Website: bh-photo
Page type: address-validator
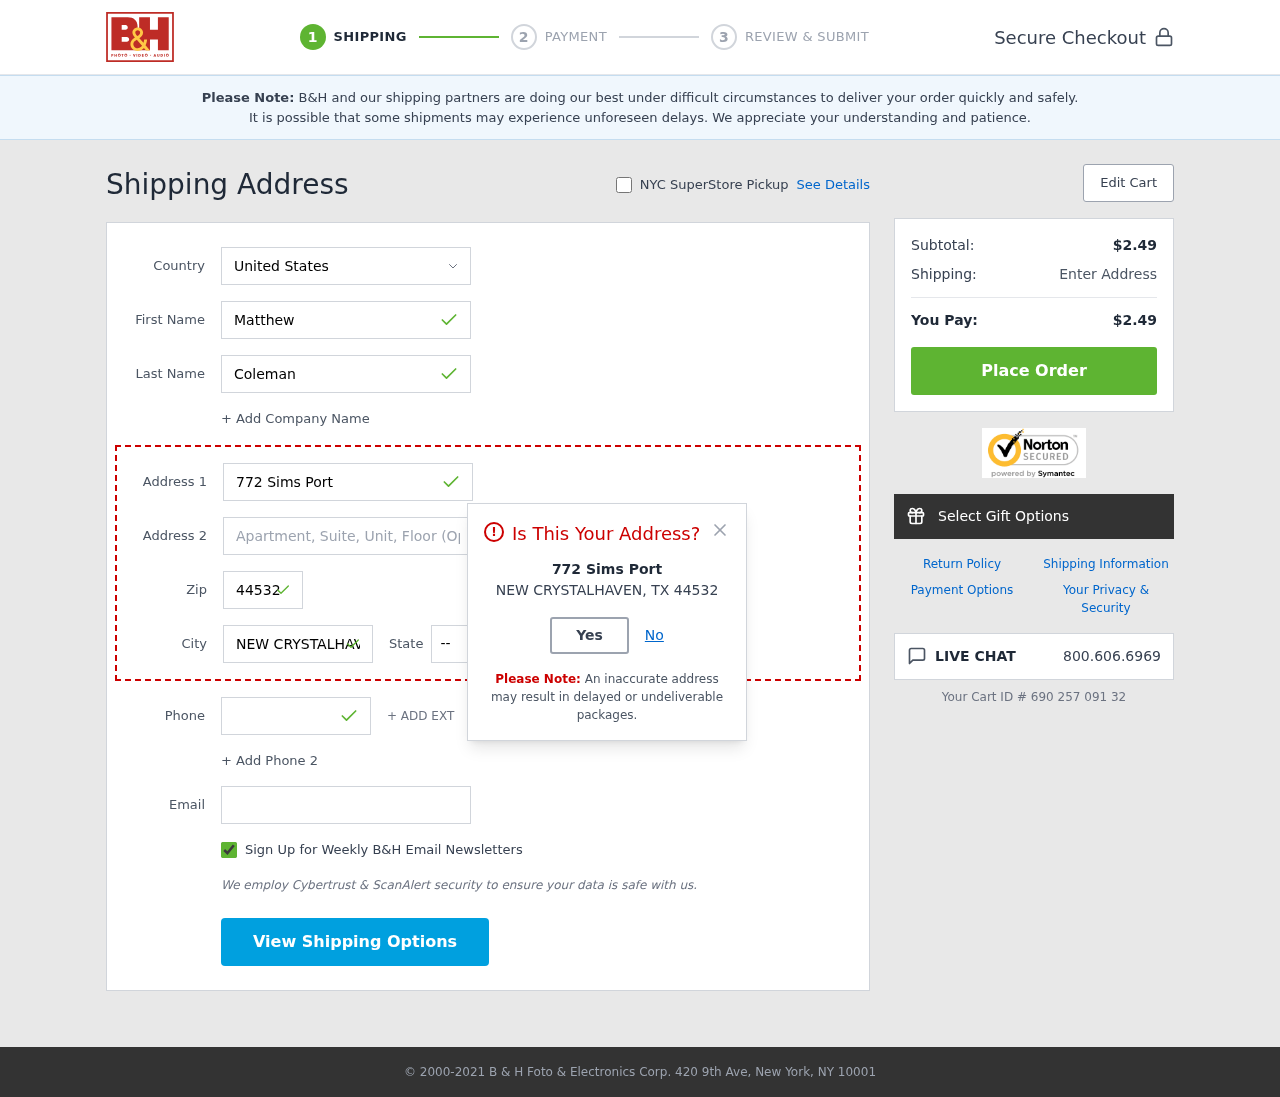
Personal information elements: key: PII_CITY
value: New Crystalhaven
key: PII_COUNTRY
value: United States
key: PII_EMAIL
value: matthewcoleman@yahoo.com
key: PII_FIRSTNAME
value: Matthew
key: PII_LASTNAME
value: Coleman
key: PII_PHONE
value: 5137653746
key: PII_POSTCODE
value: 44532
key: PII_STATE_ABBR
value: TX
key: PII_STREET
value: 772 Sims Port
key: PII_CITY_MODAL
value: NEW CRYSTALHAVEN
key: PII_POSTCODE_FULL
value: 44532
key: PII_POSTCODE_NUMERIC
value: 44532
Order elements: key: ORDER_SUBTOTAL
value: $2.49
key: ORDER_TOTAL
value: $2.49
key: ORDER_ID
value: Your Cart ID # 690 257 091 32